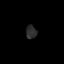
Tissue: lung
Cell type: T cells
Senescence score: 0.2194
Nuclear area (px): 138
Mean DAPI intensity: 44.304